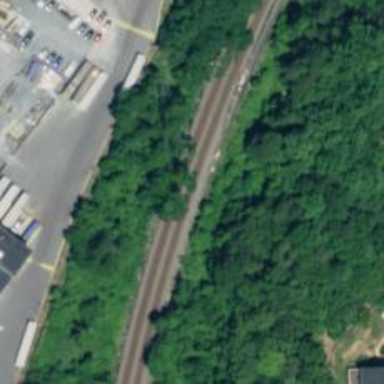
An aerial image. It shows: Railway track.